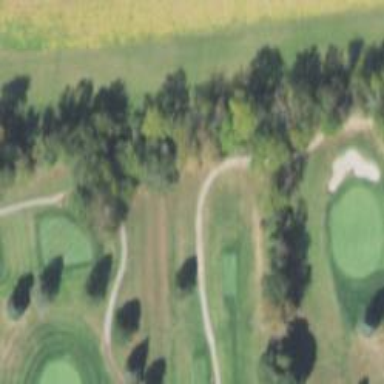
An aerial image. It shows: Path for both roads and golfers.